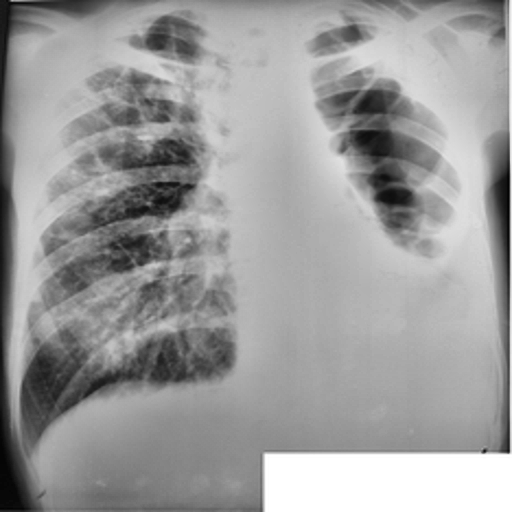
Finding: TUBERCULOSIS